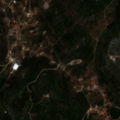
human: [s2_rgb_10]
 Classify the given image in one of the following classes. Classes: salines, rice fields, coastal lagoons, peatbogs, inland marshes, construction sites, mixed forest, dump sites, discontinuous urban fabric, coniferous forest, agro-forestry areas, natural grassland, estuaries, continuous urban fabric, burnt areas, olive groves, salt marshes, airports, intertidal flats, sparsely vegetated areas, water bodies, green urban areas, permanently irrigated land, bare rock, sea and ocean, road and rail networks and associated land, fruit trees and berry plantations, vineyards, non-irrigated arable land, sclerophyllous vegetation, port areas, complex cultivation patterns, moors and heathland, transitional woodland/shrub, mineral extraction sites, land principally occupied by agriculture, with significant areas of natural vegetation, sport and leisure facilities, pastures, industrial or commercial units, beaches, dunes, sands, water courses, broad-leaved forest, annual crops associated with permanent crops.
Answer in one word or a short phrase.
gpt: discontinuous urban fabric, annual crops associated with permanent crops, coniferous forest, mixed forest, sclerophyllous vegetation, transitional woodland/shrub